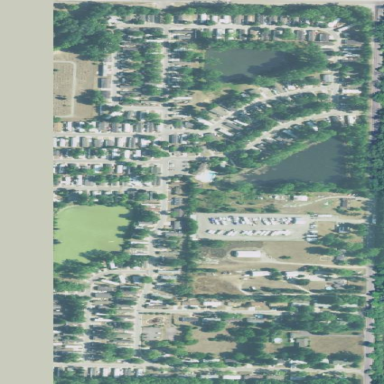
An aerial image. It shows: Residential area designated as trailer park.